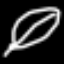
Label: leaf